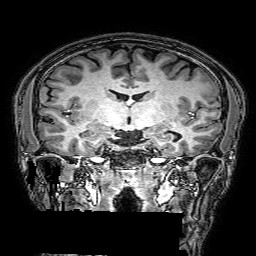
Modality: T1w
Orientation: sagittal
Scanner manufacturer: philips
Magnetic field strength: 3 T
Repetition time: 0.0096 s
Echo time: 0.0046 s